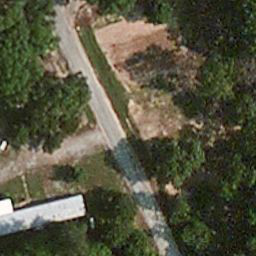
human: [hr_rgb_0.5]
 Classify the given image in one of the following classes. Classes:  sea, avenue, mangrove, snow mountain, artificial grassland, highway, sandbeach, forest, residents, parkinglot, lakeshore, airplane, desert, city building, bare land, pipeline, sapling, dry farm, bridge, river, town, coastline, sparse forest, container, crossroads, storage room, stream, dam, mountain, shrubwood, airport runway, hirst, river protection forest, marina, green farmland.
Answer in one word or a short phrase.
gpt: avenue